Field crop: maize
Growth stage: 2
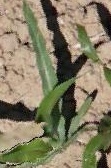
Species: maize